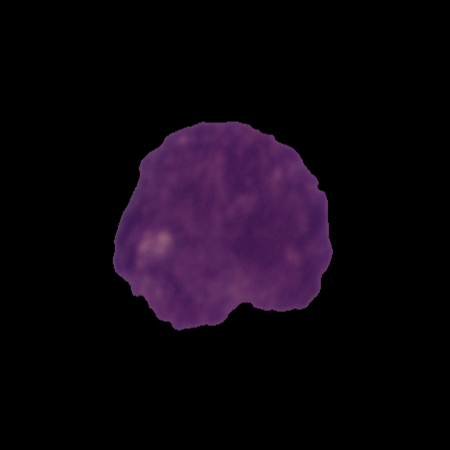
Label: cancer